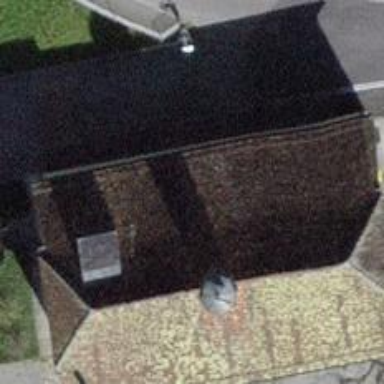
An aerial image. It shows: Community centre.